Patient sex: M
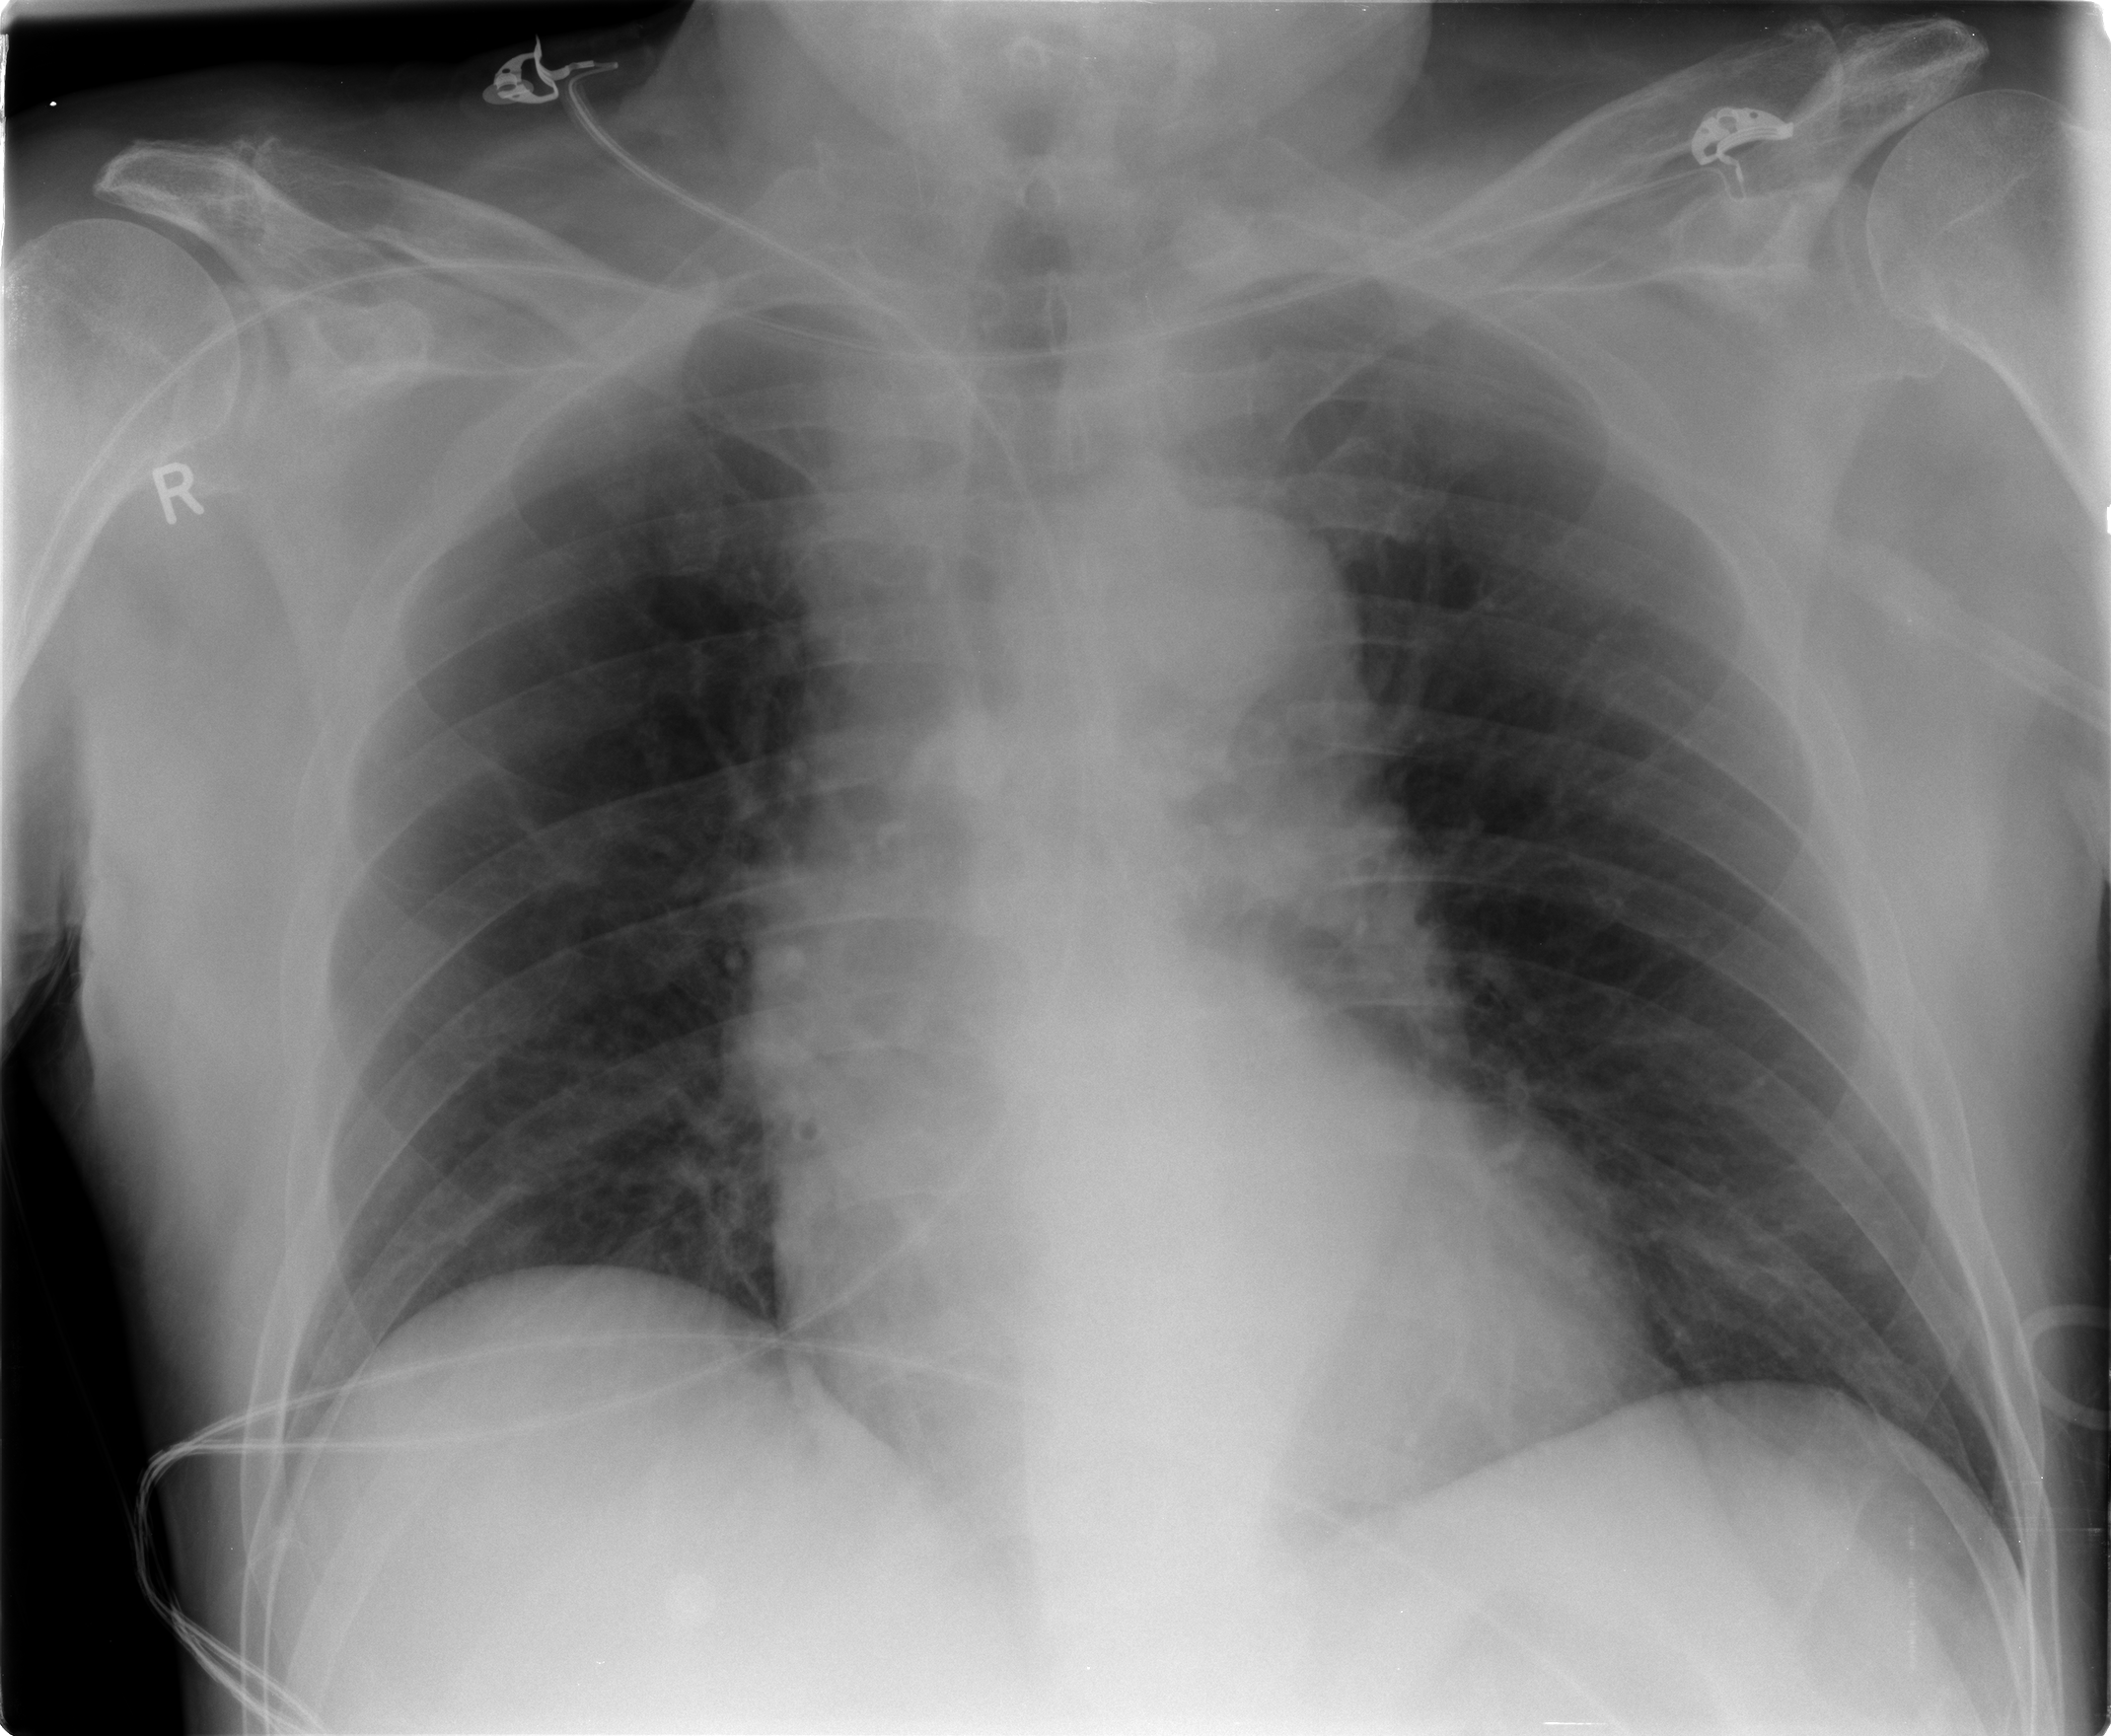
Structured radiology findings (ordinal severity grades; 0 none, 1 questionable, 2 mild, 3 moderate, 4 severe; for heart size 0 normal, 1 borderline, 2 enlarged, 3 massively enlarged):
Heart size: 2
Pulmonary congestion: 3
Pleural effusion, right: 0
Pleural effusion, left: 0
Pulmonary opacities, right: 0
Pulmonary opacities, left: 0
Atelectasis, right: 0
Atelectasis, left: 0